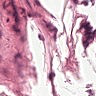
Metastatic tissue present: no